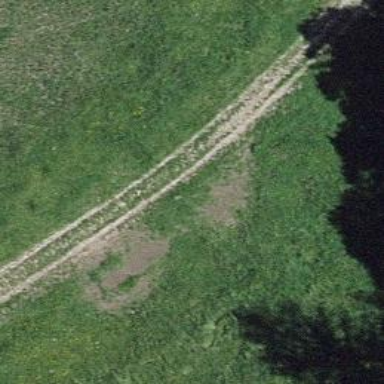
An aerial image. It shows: Track with grade 4 tracktype.